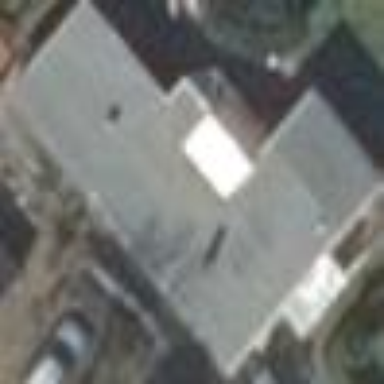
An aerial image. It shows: Simple and straightforward house.